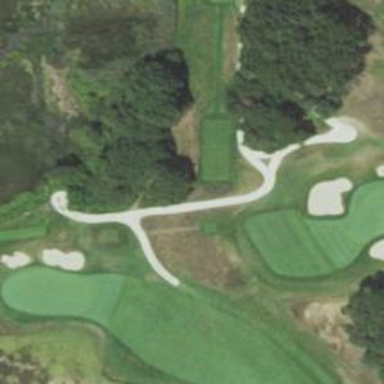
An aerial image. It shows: Service road used as golf cart path.